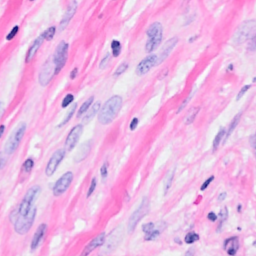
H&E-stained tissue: Breast